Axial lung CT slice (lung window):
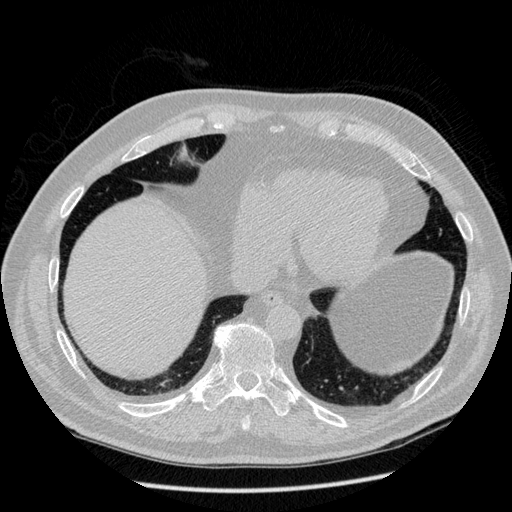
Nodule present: no